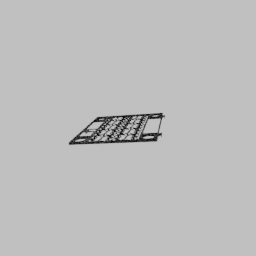
Label: architecture